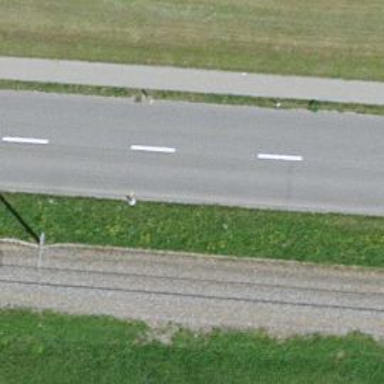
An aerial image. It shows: Secondary road with asphalt surface.